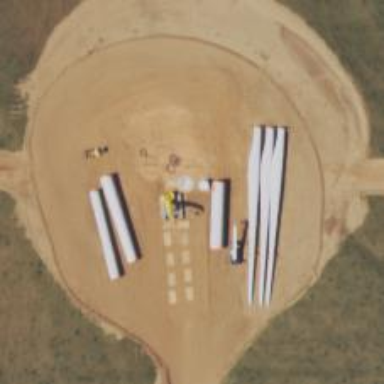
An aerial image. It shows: Wind generator powered by wind turbines.